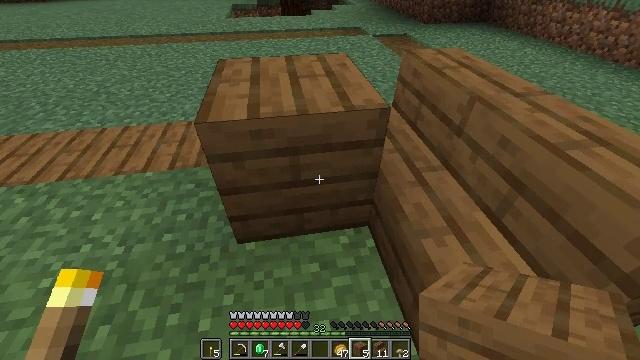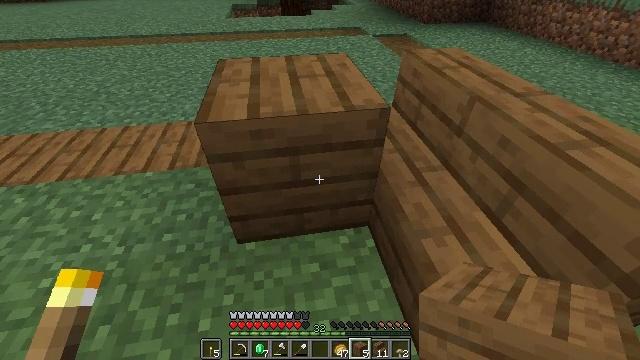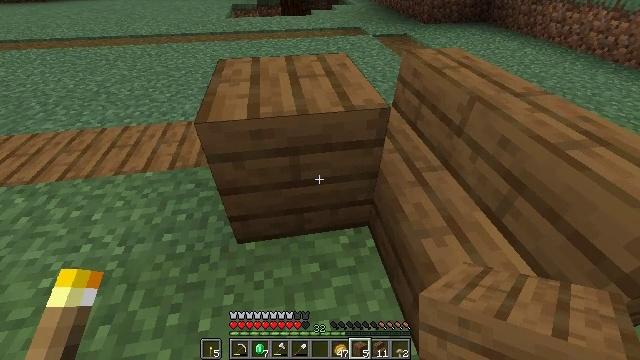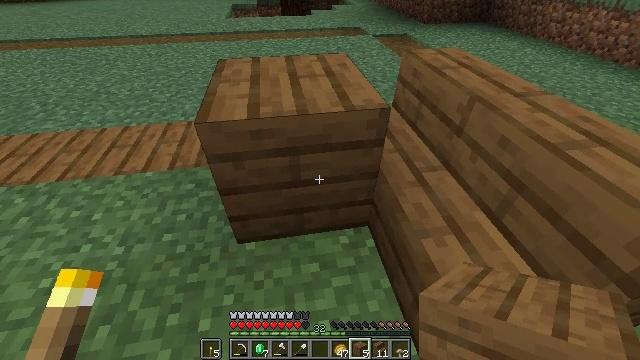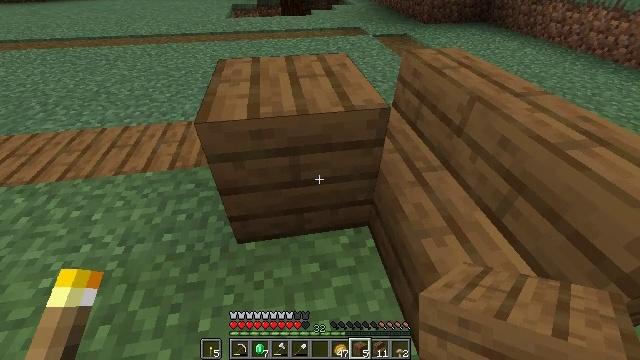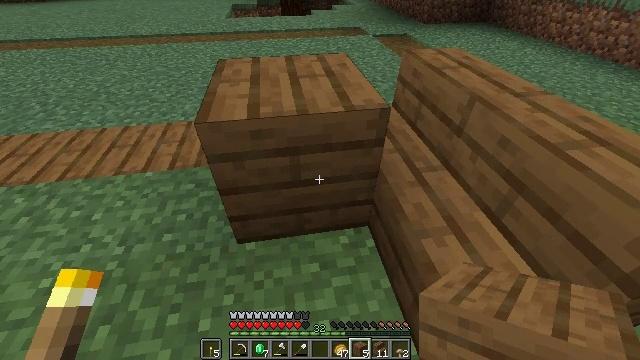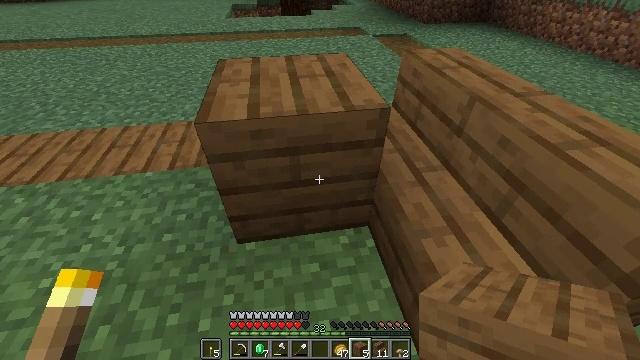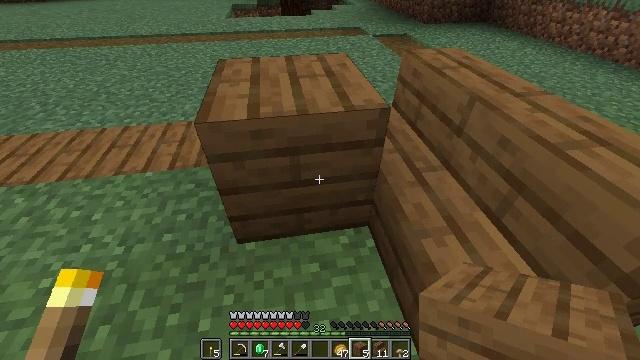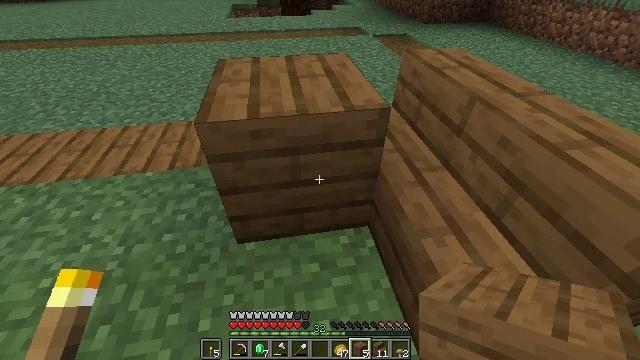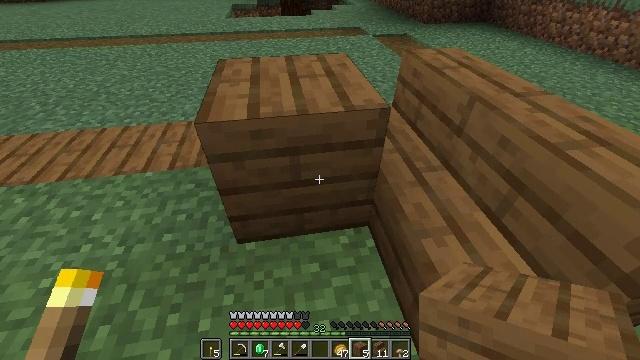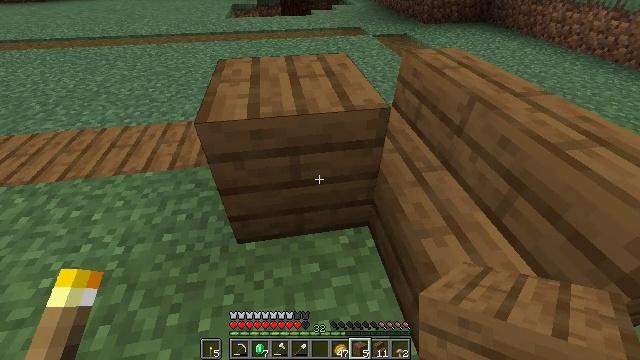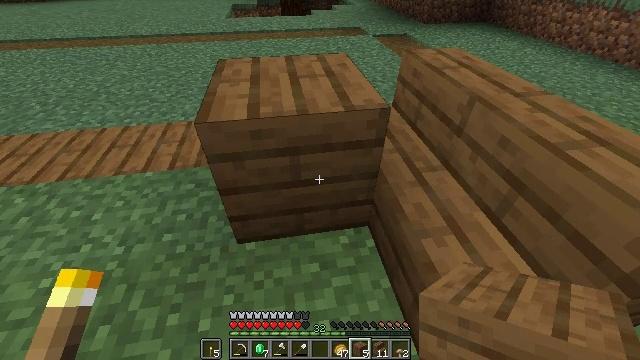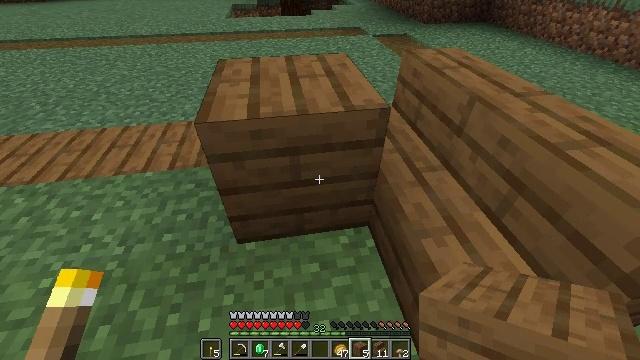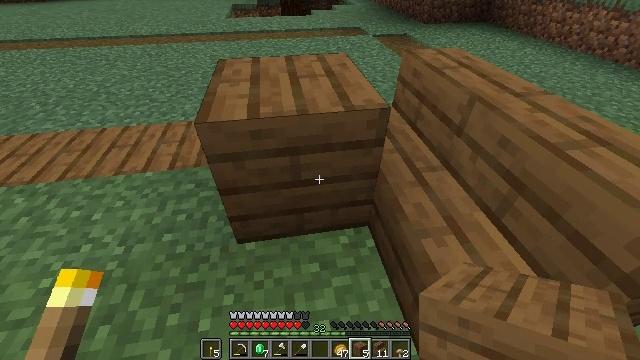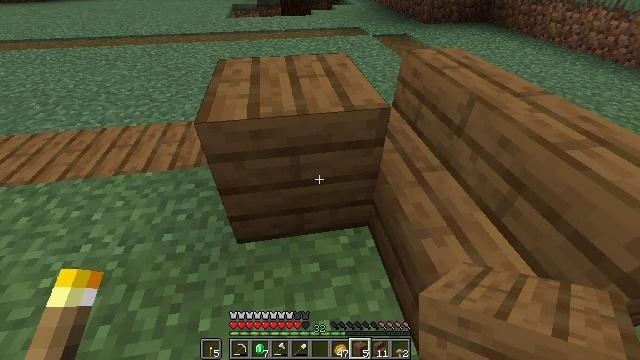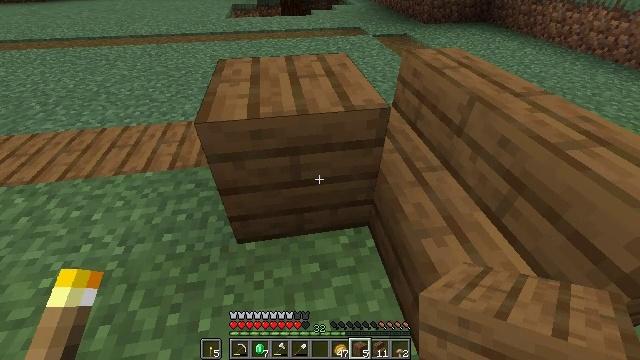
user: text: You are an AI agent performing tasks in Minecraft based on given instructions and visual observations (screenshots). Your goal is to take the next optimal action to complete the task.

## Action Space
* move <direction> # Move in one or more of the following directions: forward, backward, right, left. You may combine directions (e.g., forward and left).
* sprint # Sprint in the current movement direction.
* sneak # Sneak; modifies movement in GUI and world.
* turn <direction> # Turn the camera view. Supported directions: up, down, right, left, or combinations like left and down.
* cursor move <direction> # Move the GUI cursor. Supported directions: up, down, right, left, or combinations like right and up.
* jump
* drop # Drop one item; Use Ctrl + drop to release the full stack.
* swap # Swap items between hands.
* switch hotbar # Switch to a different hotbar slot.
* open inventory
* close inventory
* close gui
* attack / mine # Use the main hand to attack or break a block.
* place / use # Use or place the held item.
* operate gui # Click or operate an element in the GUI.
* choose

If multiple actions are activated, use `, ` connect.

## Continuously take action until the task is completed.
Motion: motion action
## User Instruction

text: Break the spruce stairs for wood.
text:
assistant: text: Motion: no_op
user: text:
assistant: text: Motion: no_op
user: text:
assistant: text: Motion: no_op
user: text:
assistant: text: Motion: no_op
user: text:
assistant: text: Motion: no_op
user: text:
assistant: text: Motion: no_op
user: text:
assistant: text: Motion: no_op
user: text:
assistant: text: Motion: no_op
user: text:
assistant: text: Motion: no_op
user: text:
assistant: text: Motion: no_op
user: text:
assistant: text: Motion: no_op
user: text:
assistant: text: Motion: no_op
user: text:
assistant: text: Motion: no_op
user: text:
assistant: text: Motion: no_op
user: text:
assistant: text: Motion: no_op
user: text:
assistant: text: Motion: no_op
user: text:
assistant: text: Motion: no_op
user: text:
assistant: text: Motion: no_op
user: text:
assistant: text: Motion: no_op
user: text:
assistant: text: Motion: no_op
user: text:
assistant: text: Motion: no_op
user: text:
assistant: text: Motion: no_op
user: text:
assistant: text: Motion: no_op
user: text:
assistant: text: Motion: no_op
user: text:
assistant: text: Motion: no_op
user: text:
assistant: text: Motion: no_op
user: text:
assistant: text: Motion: no_op
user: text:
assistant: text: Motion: no_op
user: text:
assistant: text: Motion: no_op
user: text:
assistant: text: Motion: no_op